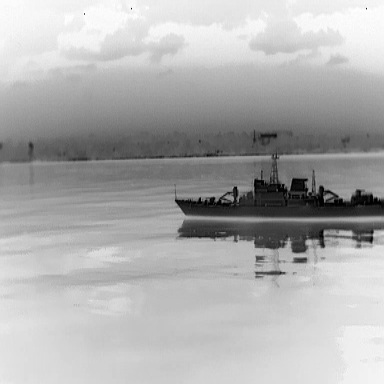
There is a warship in the infrared image.